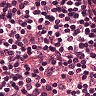
Metastatic tissue present: no